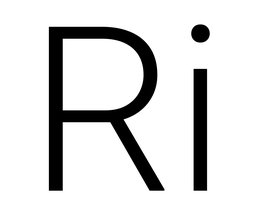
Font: Roboto_Light